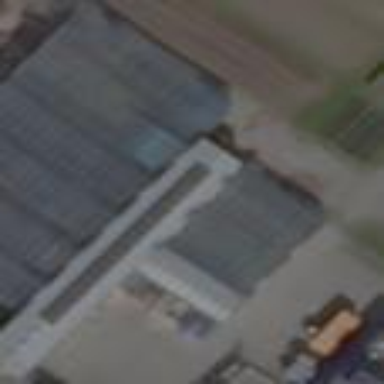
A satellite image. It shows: Greenhouse.